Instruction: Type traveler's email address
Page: traveler
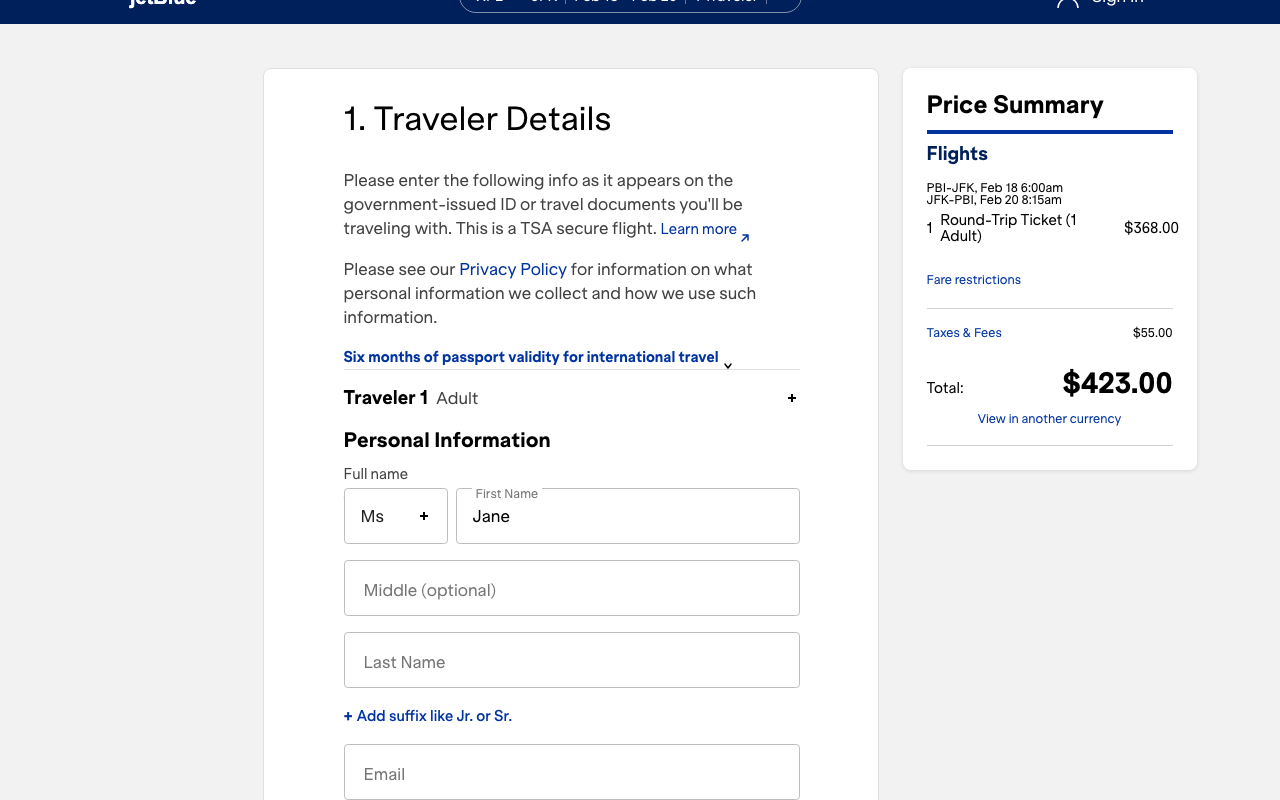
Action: type